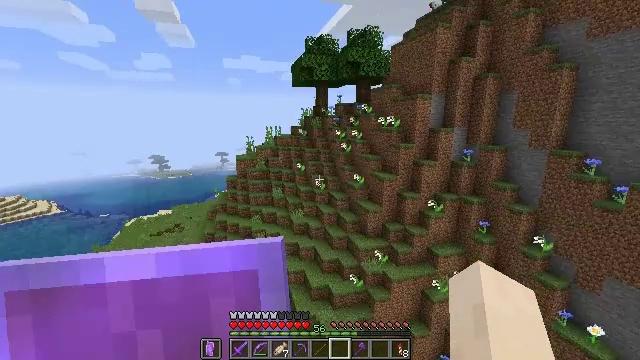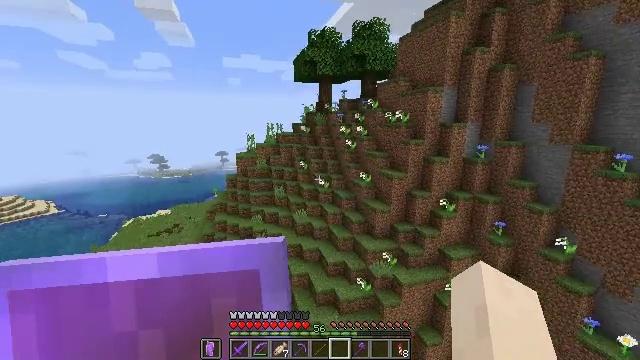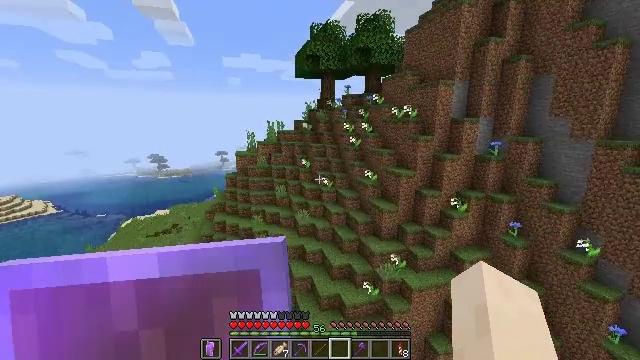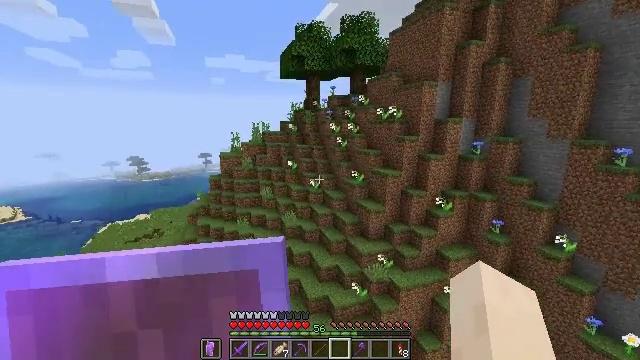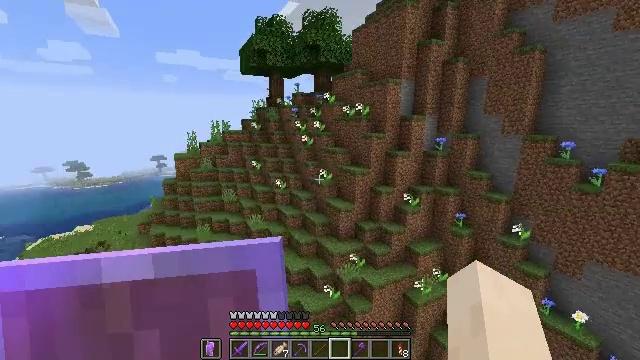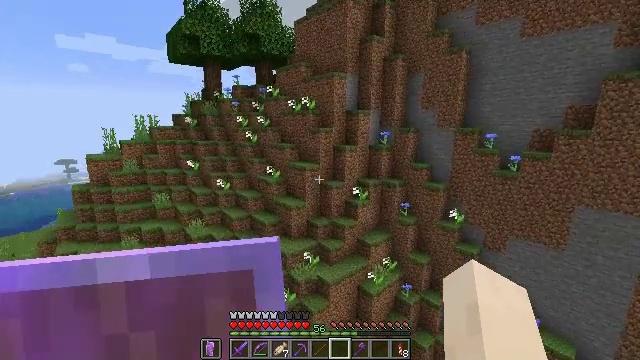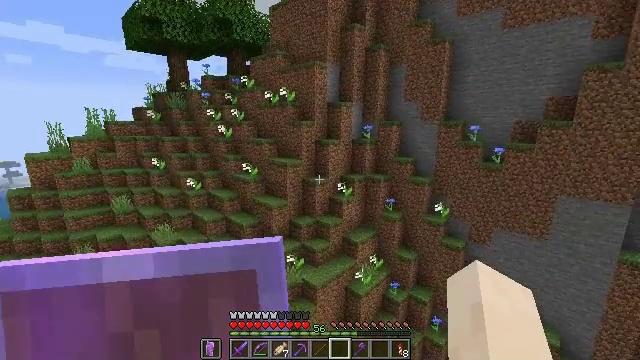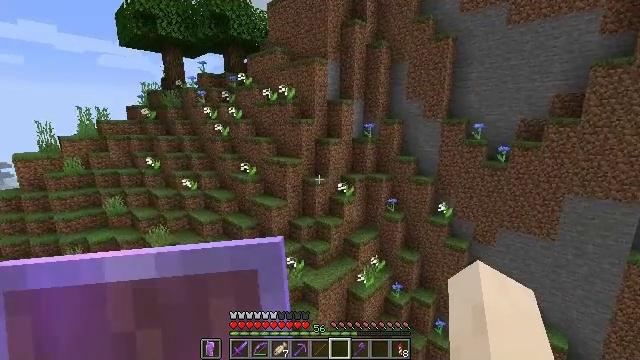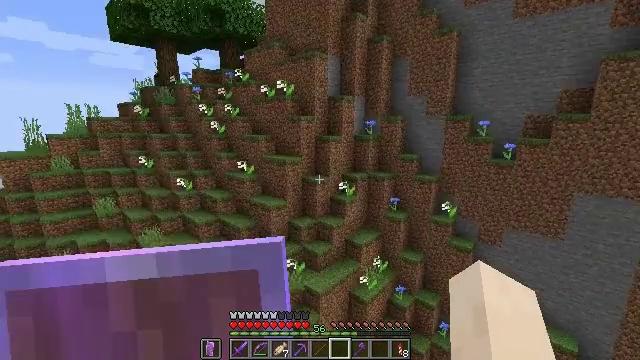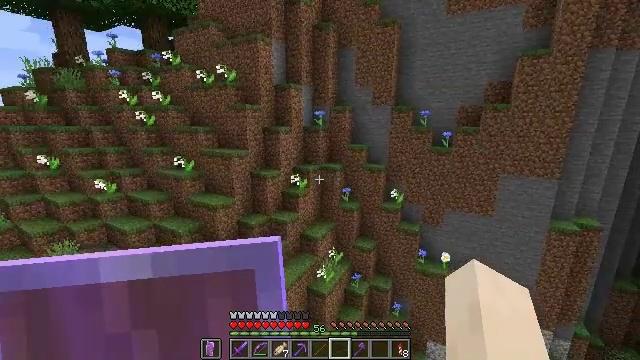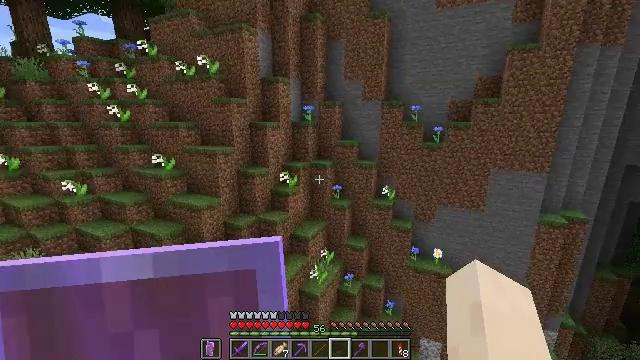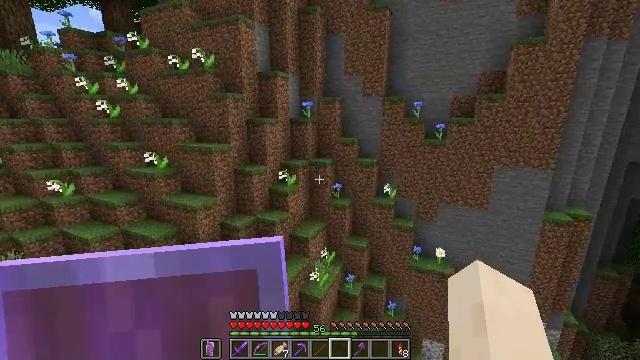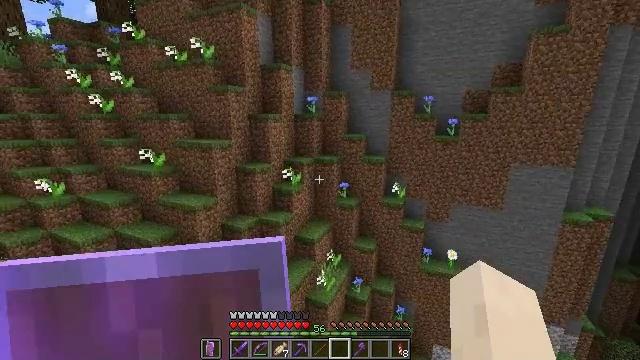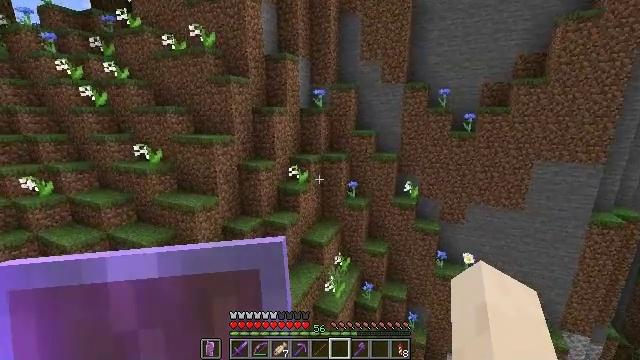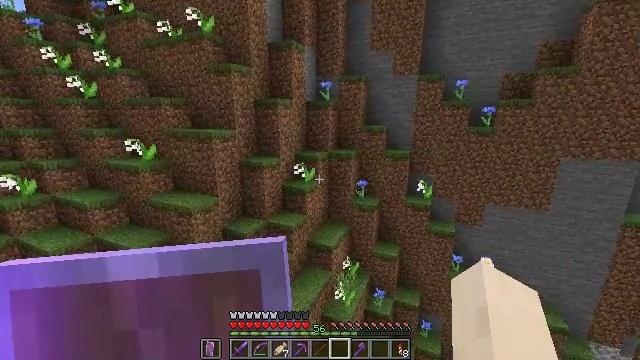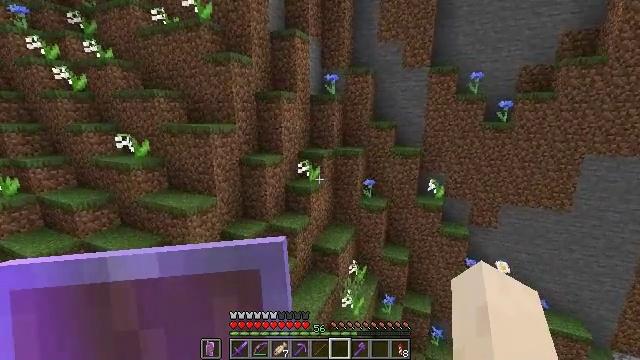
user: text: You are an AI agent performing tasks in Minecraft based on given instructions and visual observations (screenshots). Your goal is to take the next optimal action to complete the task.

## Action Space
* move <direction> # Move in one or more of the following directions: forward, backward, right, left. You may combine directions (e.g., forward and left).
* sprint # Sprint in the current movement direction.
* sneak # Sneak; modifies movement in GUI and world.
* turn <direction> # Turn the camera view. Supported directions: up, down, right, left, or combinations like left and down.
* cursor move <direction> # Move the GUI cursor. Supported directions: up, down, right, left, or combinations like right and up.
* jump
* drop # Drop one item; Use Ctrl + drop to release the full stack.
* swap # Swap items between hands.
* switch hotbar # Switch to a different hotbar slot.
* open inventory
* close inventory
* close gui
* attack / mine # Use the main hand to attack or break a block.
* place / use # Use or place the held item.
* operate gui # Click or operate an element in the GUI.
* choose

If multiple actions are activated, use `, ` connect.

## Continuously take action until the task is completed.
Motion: motion action
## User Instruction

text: Mine oak leaves.
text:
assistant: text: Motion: no_op
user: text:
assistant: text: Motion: no_op
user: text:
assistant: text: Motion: turn right
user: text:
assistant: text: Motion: turn right
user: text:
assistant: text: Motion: turn right
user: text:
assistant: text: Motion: turn right
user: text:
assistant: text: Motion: no_op
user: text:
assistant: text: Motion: no_op
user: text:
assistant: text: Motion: turn right and down
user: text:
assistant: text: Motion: turn right
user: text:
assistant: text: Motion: turn right
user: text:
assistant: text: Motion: no_op
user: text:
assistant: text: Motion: no_op
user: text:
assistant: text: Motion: no_op
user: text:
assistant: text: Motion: no_op
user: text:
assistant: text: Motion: no_op
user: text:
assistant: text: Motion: turn down
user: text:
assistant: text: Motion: turn left and down
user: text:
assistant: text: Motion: no_op
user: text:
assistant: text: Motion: turn down
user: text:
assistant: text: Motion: turn right and down
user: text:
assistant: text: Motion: no_op
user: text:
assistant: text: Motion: no_op
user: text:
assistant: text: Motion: no_op
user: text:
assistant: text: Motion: no_op
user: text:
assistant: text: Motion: no_op
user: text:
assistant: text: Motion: turn right and down
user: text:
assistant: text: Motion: turn right and down
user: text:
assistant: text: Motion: turn right and down
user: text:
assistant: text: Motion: turn right and down